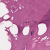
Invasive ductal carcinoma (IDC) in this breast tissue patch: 0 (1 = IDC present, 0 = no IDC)